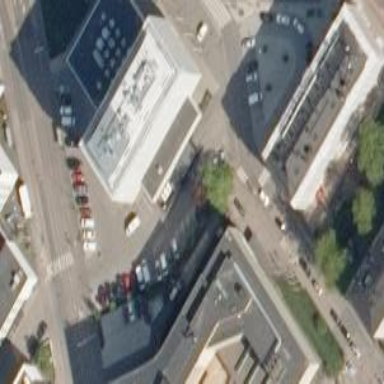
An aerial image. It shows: Hotel building with flat roof.